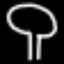
Label: mushroom